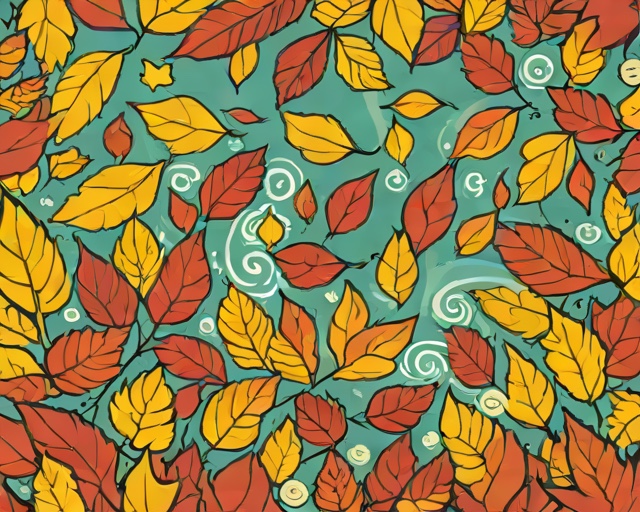
Category: Autumn